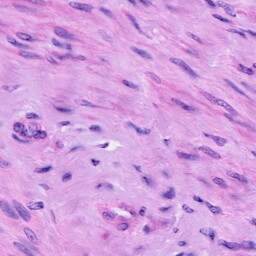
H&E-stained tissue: Cervix